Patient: sex M, age 75
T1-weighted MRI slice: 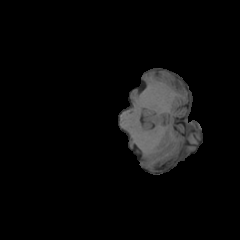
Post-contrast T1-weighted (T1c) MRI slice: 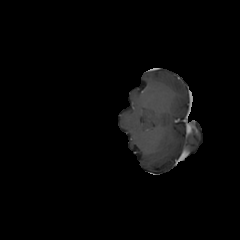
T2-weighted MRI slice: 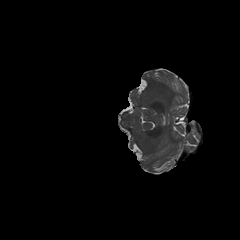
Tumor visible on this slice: no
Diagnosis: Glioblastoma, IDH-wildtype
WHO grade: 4